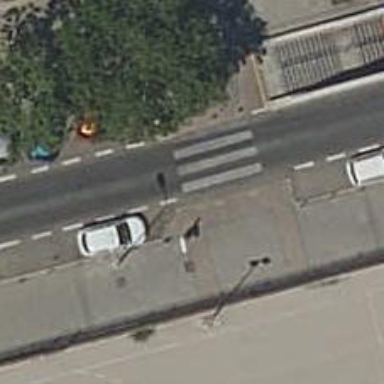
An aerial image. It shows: Bollard.